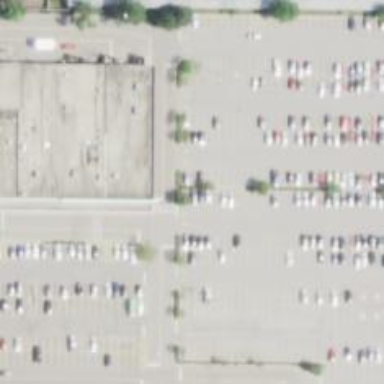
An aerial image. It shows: Trolley bay.